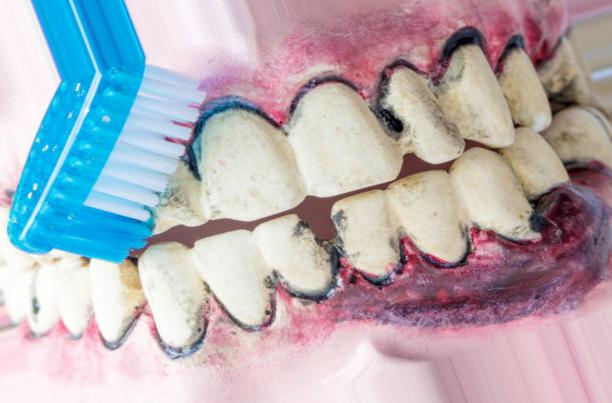
Condition: Caries